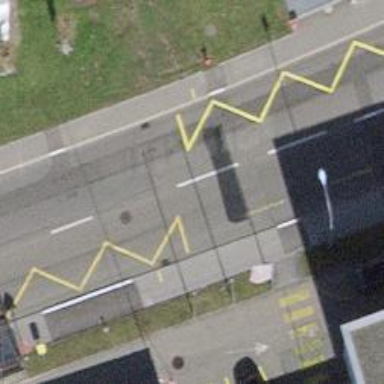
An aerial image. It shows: Trolleybus stop position for public transport.